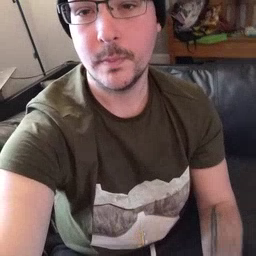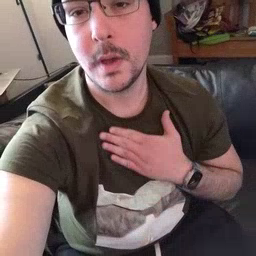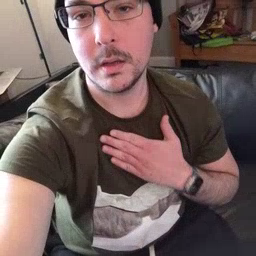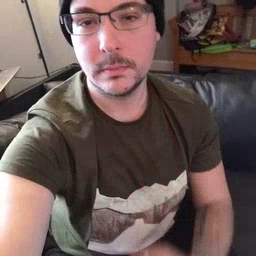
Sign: minemy